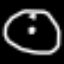
Label: clock